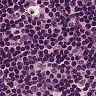
Metastatic tissue present: no